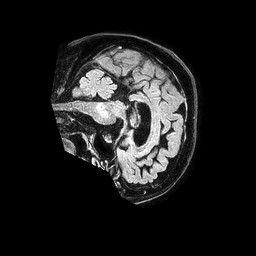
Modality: FLAIR
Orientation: sagittal
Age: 77
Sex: female
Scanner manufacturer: philips
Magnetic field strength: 1.5 T
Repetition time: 4.8 s
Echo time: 0.3 s